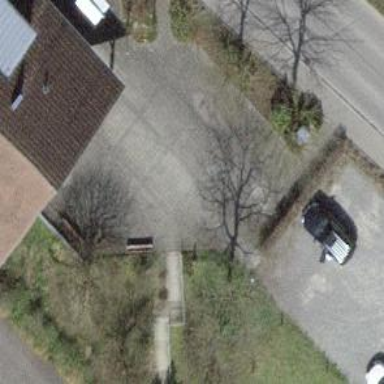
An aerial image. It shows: Set of steps on the road.